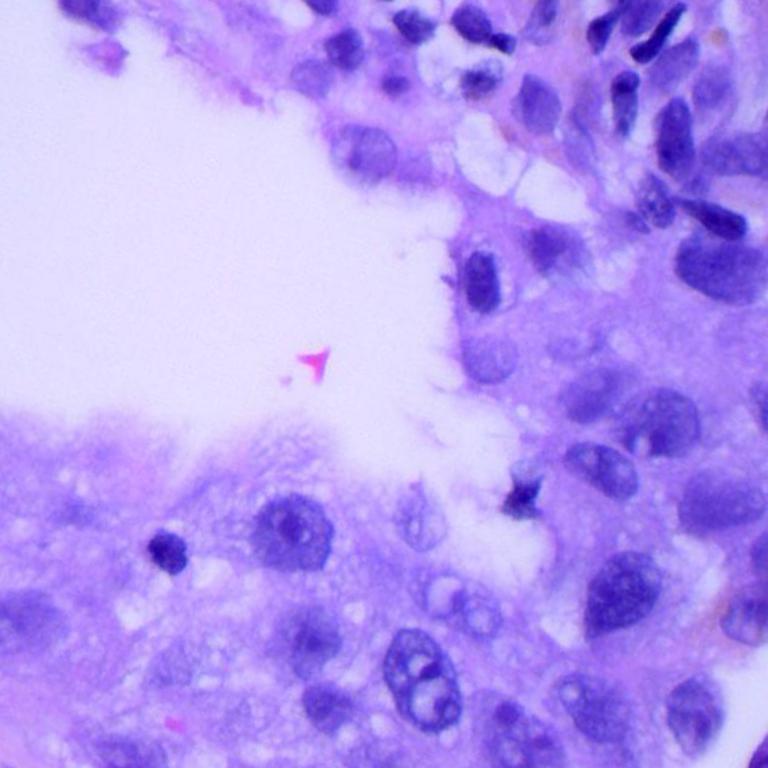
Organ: lung
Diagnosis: adenocarcinomas